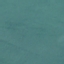
Land use / land cover: SeaLake